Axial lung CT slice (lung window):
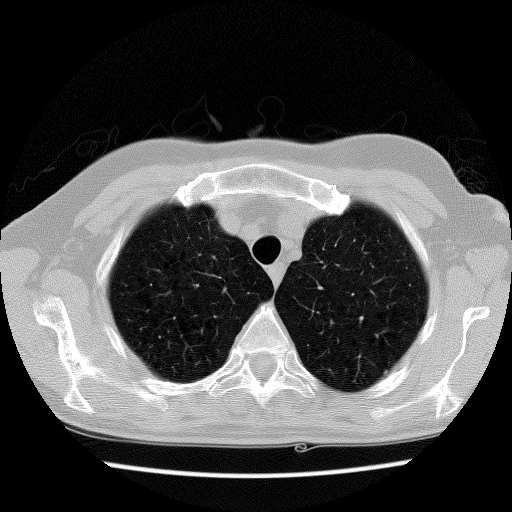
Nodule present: no